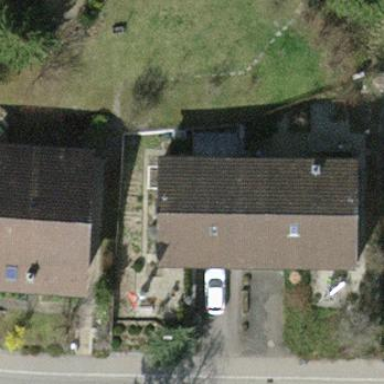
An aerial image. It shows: Semi-detached house with gabled roof.